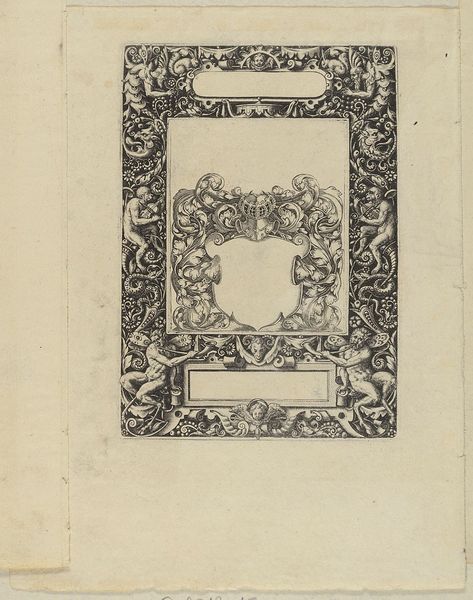
Titel: Umrahmung mit Wappen
Künstler: Theodor de Bry
Standort: Hamburg
Institution: Museum für Kunst und Gewerbe Hamburg
Schlagwörter: symbol, tiere, ornament, mensch, musiker, affe, papier, grafik, graphik, kartusche, ornamente, fotografie, photographie, panzer, buch, druckgraphik, druckgrafik, stich, helm, gestalten, wappen, fabelwesen, schlangen, lautenspieler, putten, kupferstich, ungeheuer, amoretten, monster, groteske, affen, wasserzeichen, faune, fabeltier, fabeltiere, ex libris, wappenschild, satyrn, rollwerk, tierornament, zwitterwesen, monstrum, saiteninstrumente, familienwappen, vorsatz, reproduktionen, silene, druckerzeugnisse, tierornamente, rüstung, ornamentstich, vorlageblätter, aigikranion, schweifgroteske, eichhörnchen, muskier